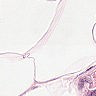
Metastatic tissue present: no